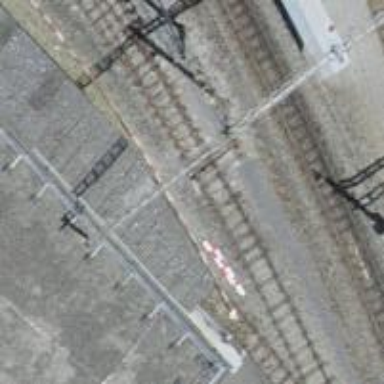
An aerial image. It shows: Railway switch.